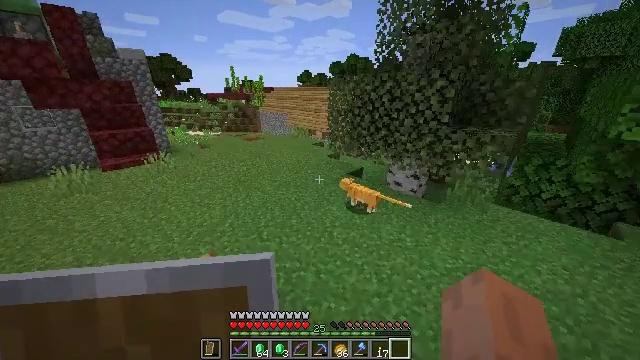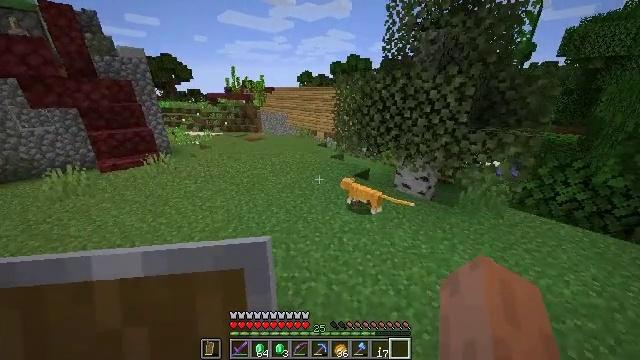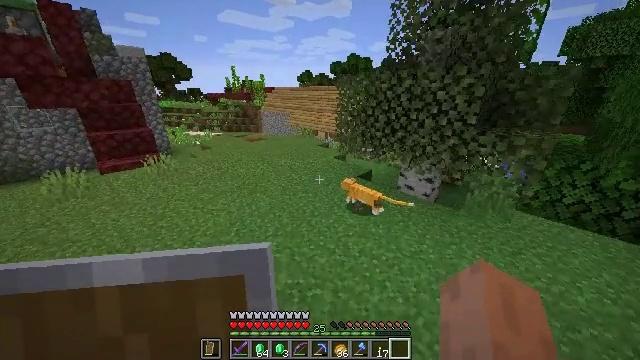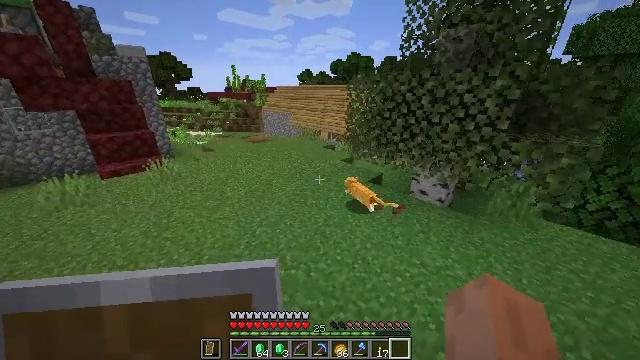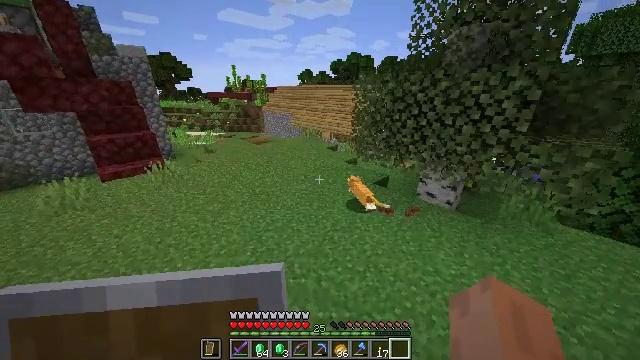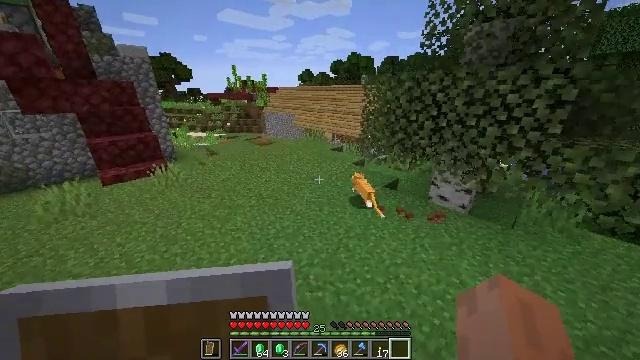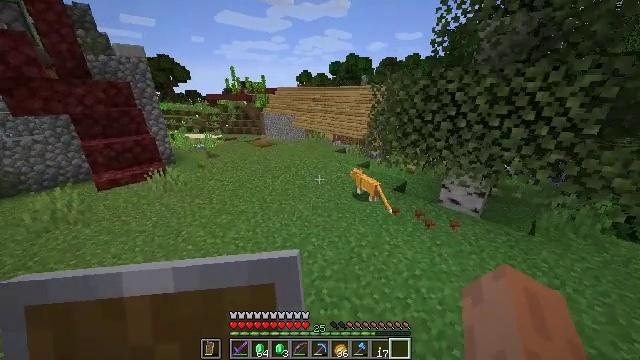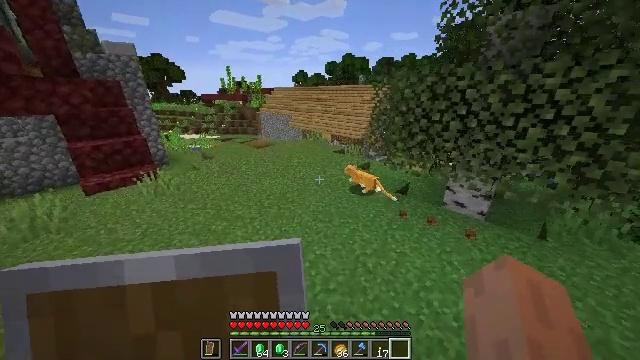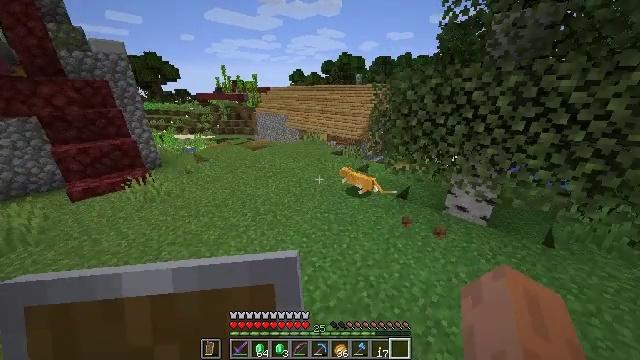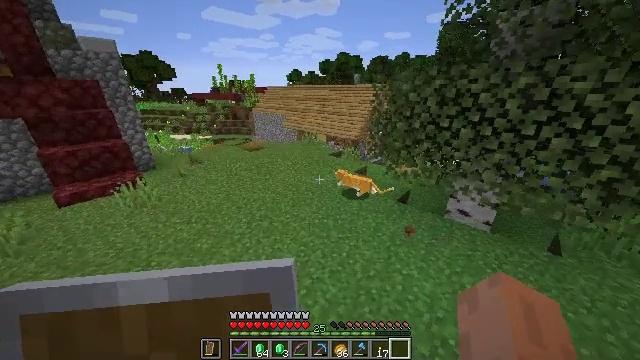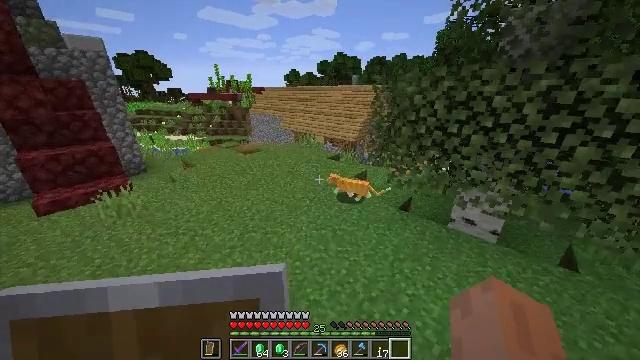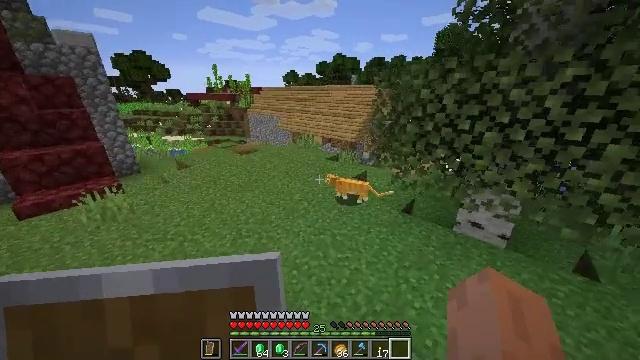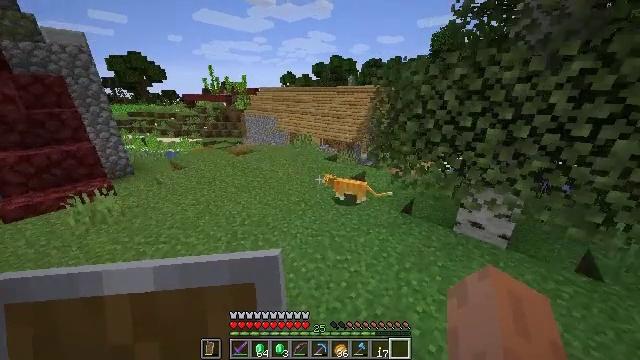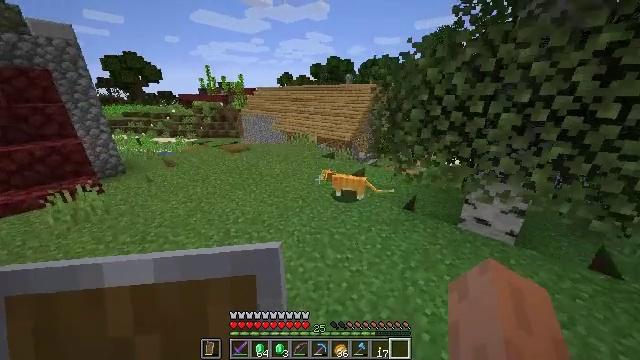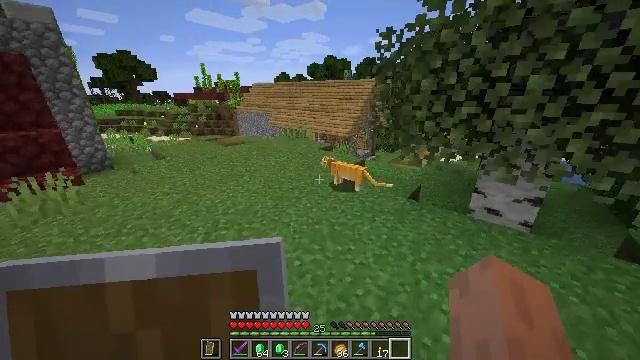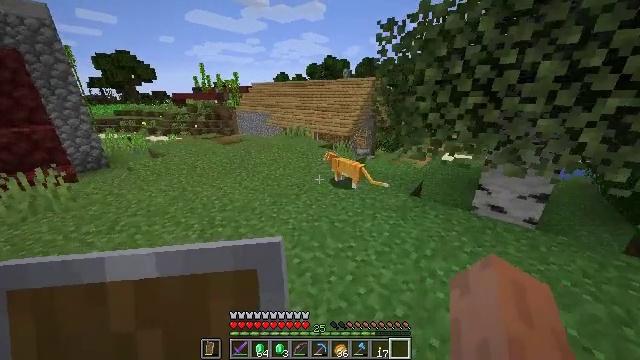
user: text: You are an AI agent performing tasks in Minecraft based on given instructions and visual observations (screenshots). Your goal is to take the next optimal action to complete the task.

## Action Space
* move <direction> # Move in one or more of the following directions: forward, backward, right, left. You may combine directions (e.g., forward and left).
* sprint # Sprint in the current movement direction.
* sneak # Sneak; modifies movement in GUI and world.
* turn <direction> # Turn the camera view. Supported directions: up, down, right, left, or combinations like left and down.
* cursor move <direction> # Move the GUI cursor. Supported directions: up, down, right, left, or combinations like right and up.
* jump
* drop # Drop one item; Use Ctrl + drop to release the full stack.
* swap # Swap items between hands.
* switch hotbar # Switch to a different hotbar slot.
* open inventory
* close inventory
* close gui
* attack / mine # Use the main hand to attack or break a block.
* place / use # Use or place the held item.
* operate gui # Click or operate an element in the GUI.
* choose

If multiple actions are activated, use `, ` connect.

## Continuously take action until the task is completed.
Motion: motion action
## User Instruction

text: Collect the white banner for decoration.
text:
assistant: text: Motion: move forward and move left
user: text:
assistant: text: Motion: move forward and move left
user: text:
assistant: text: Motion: move forward and move left
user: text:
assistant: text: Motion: move forward and move left
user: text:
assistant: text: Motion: move forward and move left
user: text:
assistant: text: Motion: move forward
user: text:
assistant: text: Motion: move forward
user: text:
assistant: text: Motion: move forward
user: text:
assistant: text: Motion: move forward
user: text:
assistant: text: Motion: move forward
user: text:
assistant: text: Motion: move forward
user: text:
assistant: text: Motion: move forward
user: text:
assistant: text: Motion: move forward
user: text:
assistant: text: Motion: move forward
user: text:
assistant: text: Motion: move forward
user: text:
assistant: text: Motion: move forward
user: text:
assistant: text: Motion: move forward
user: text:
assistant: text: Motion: move forward
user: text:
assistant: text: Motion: move forward
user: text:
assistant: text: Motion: move forward
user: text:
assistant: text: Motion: move forward
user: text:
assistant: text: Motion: move forward
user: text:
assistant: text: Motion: move forward
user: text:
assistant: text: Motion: move forward, turn right
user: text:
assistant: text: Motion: move forward, turn right
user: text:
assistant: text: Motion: move forward, turn right
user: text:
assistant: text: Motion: move forward, turn right
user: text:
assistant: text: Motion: move forward, turn right
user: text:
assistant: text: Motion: move forward, turn right
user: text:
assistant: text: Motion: move forward, turn right